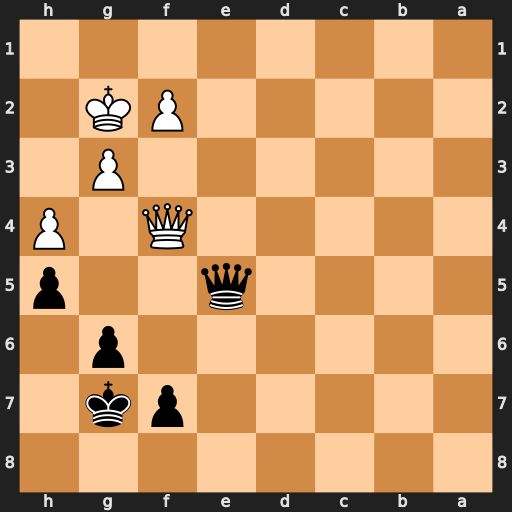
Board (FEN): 8/5pk1/6p1/4q2p/5Q1P/6P1/5PK1/8
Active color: b
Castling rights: -
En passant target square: -
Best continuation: Qxf4 gxf4 Kf6 Kf3 Kf5 Ke3 Kg4